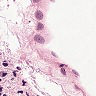
Metastatic tissue present: yes